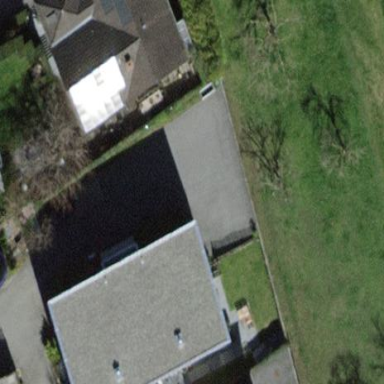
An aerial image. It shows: Semi-detached house.